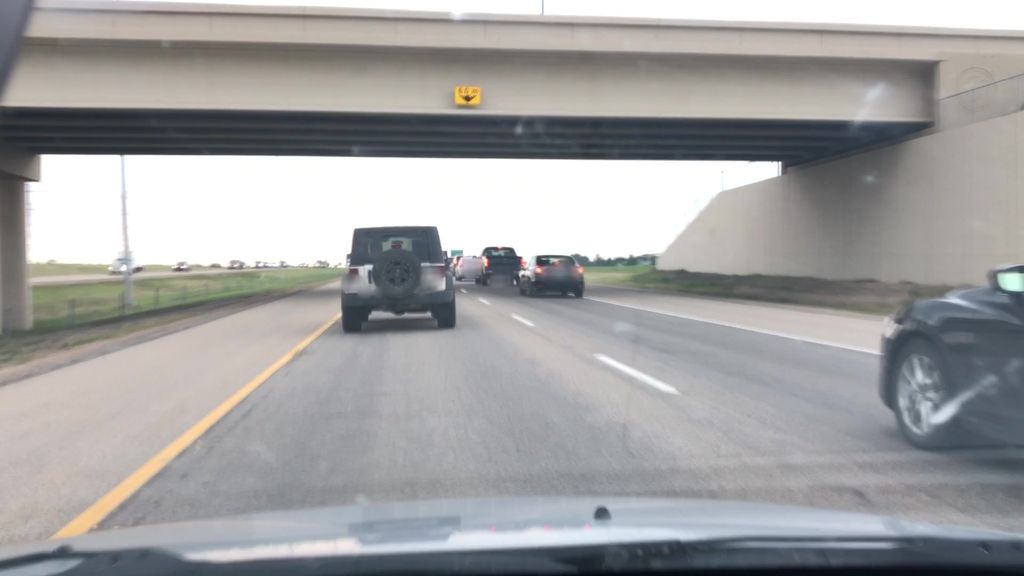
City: edmonton